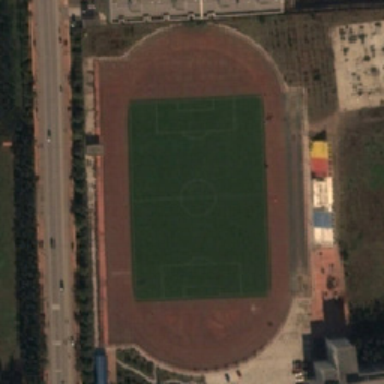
The playground is near the road with many green trees on two sides .